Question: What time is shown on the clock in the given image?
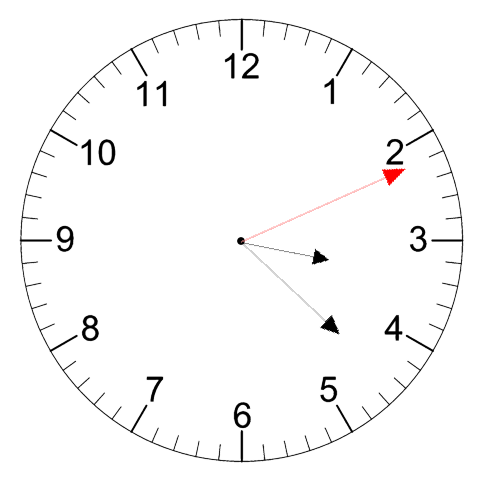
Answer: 03:22:11